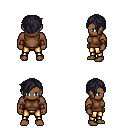
a pixel art fantasy rpg character, male body template, human, dark skin, brown sleeveless shirt, gold greaves, raven pixie cut hairstyle, cloth bracers, four views (front, back, left, right), 2x2 character sprite sheet, small pixel art, hard edges, no anti-aliasing